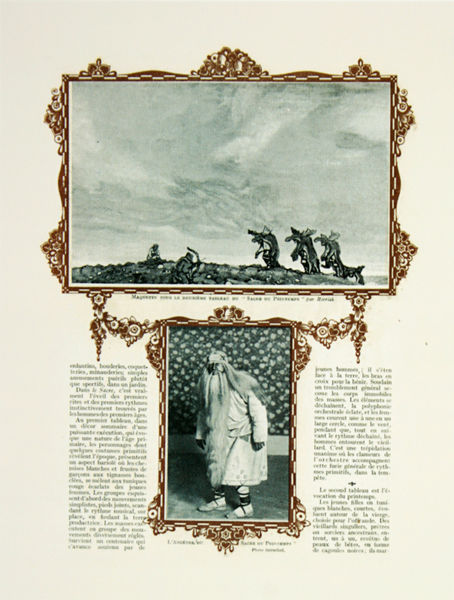
Titel: Seite aus dem Journal "Comoedia illustré", Paris, Juni 1913 -Zweite Version der Opferung der Jungfrauen in "Le Sacre du Printemps"
Künstler: Nicholas Roerich
Schlagwörter: felder, figur, rahmung, buch, seite, illustration, text, märchen, zwerg